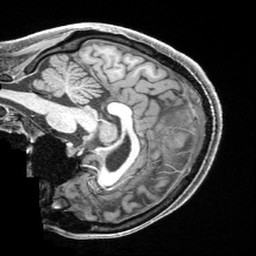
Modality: T1w
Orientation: sagittal